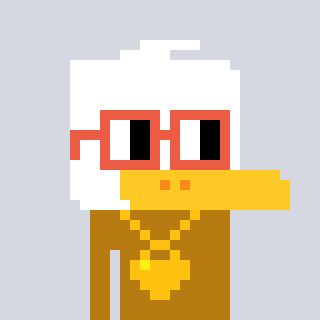
a pixel art character with square orange glasses, a duck-shaped head and a gold-colored body on a cool background